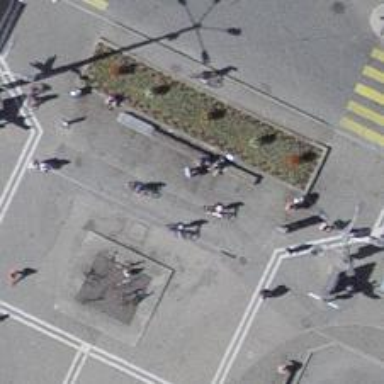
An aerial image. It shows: Public transport station.